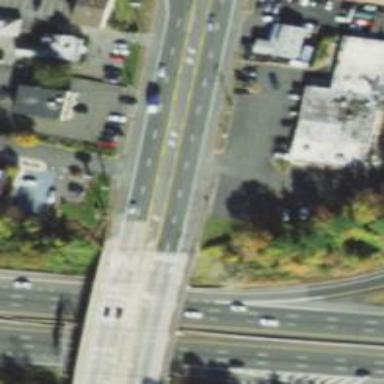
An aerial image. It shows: Primary highway crossing over bridge.